Question: I have developed an application using android studio. It is already published in the google play store.
This application uses the Firebase FCM service for push notifications.
During the development stage, this worked perfectly. But since the publication in the play store, the SendMessageNotification function is not executed in the firebase backend ().
I have entered the api key in the console, as shown:
.
However, the service continues without running.
Have I skipped a step?
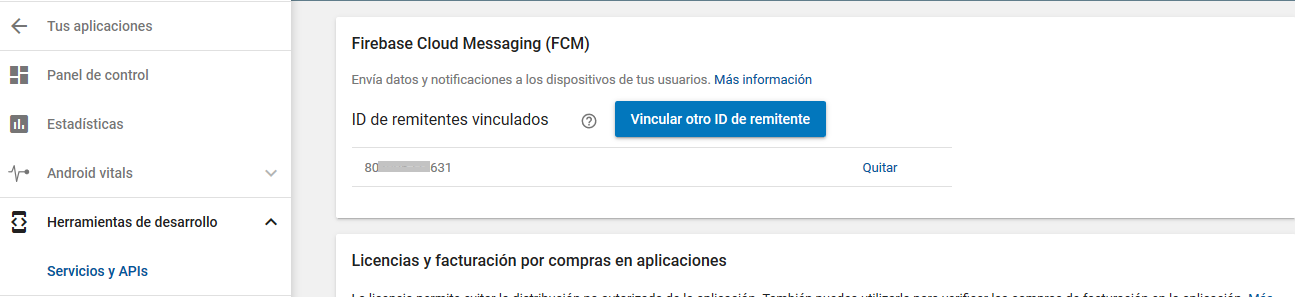
Answer: Have you gone through the <URL>?
Specifically, have you remembered to add the production certificate for your app as well as the development certificate? From the above page "Add a release SHA1 fingerprint for Android apps in the Firebase console (for OAuth client IDs)."
I don't know if this affects client messaging or not.